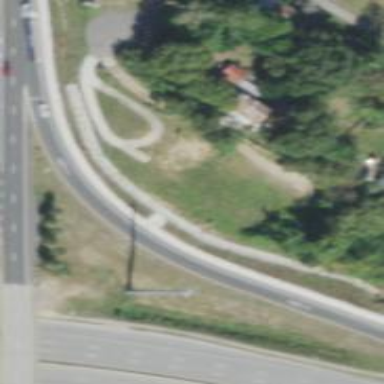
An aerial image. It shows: Asphalt road with primary link designation.